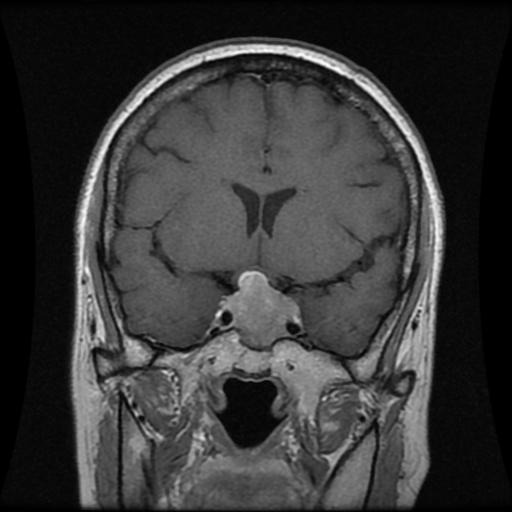
Label: pituitary